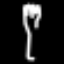
Label: fork